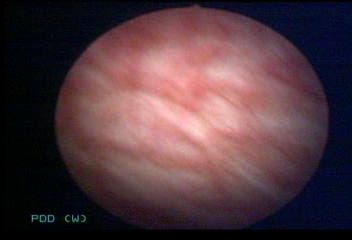
Modality: WLC
Class: Normal mucosa
Bladder cancer association: No